Question: Okay. please see bottom screenshot for illustration on frontend. What i'm trying to do here is when the user makes a selection in the select form ie: selects , I want to get the value of the inputbox directly on the bottom of the select form and send it via $.post to another script in order for me to process it.
I can't seem to get the data pass over via $.post to read the value in the inputbox. Main focus should be at the $.post area. I tried using $('.order_item_id').val(); in my $.post data but i only get the value under the inputbox regardless of whichever selectbox i make the selection from.

Here is the section of my javascript and php.
'''
$('.order_stat_sel').change(function(){
var closest_div=$(this).closest('div.order_receipt');
var closest_selectbox=$(this).closest('.order_stat_sel');
if($('.select_received:selected').length>0){
if(confirm('Confirm Receipt of this item?')){
$.post("/seller/buyer_cfm_receive.php",{order_item_id: $(this).closest('.order_item_id').val()}, function(data) {
alert("Congrats, Order Item Completed" + data);
closest_div.append('<p>Completed</p>');
closest_selectbox.remove().fadeOut("slow");
});
}else{
$('.order_stat_sel').val('p');
}
}
});
'''
'''
if($this->orderstatuses[$item->order_status]!='received'){
echo '<select class="order_stat_sel" name="order_status">';
echo '<option class="select_pending" value="'.$pendingitem_state[2].'">'.$pendingitem_state[3].'</option>';
echo '<option class="select_received" value="'.$enditem_state[2].'">'.$enditem_state[3].'</option>';
echo '</select>';
}?>
<form class="send_order_cfm_input">
<input class="order_item_id" name="order_item_id" value="<?php echo $item->virtuemart_order_item_id;?>" type="text" readonly="readonly">
</form>
'''
Any help appreciated
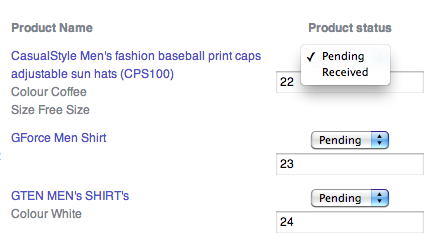
Answer: <URL>:
'''
$.post("/seller/buyer_cfm_receive.php",
{
order_item_id:$(this)
.next(".send_order_cfm_input")
.find('.order_item_id').val()
},
function() {
/*...*/
}
);
'''